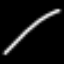
Label: line